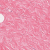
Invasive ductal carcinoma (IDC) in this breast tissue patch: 0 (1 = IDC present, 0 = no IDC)